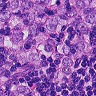
Metastatic tissue present: yes